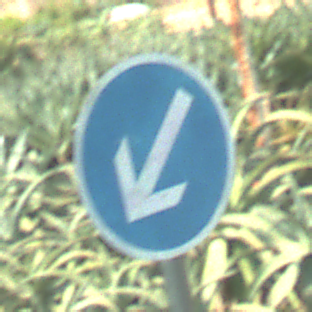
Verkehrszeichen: VorgeschriebeneVorbeifahrtLinks
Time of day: MorningAfternoon
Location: Roofed (Special)
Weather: PartlyCloudy
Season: NotSpecified
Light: Natural